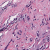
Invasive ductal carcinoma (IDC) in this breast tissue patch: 1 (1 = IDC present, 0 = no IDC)